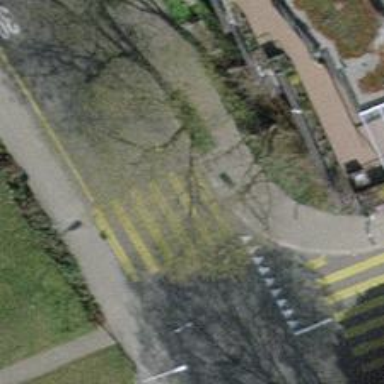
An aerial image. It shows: Marked crossing on the road.